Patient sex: F
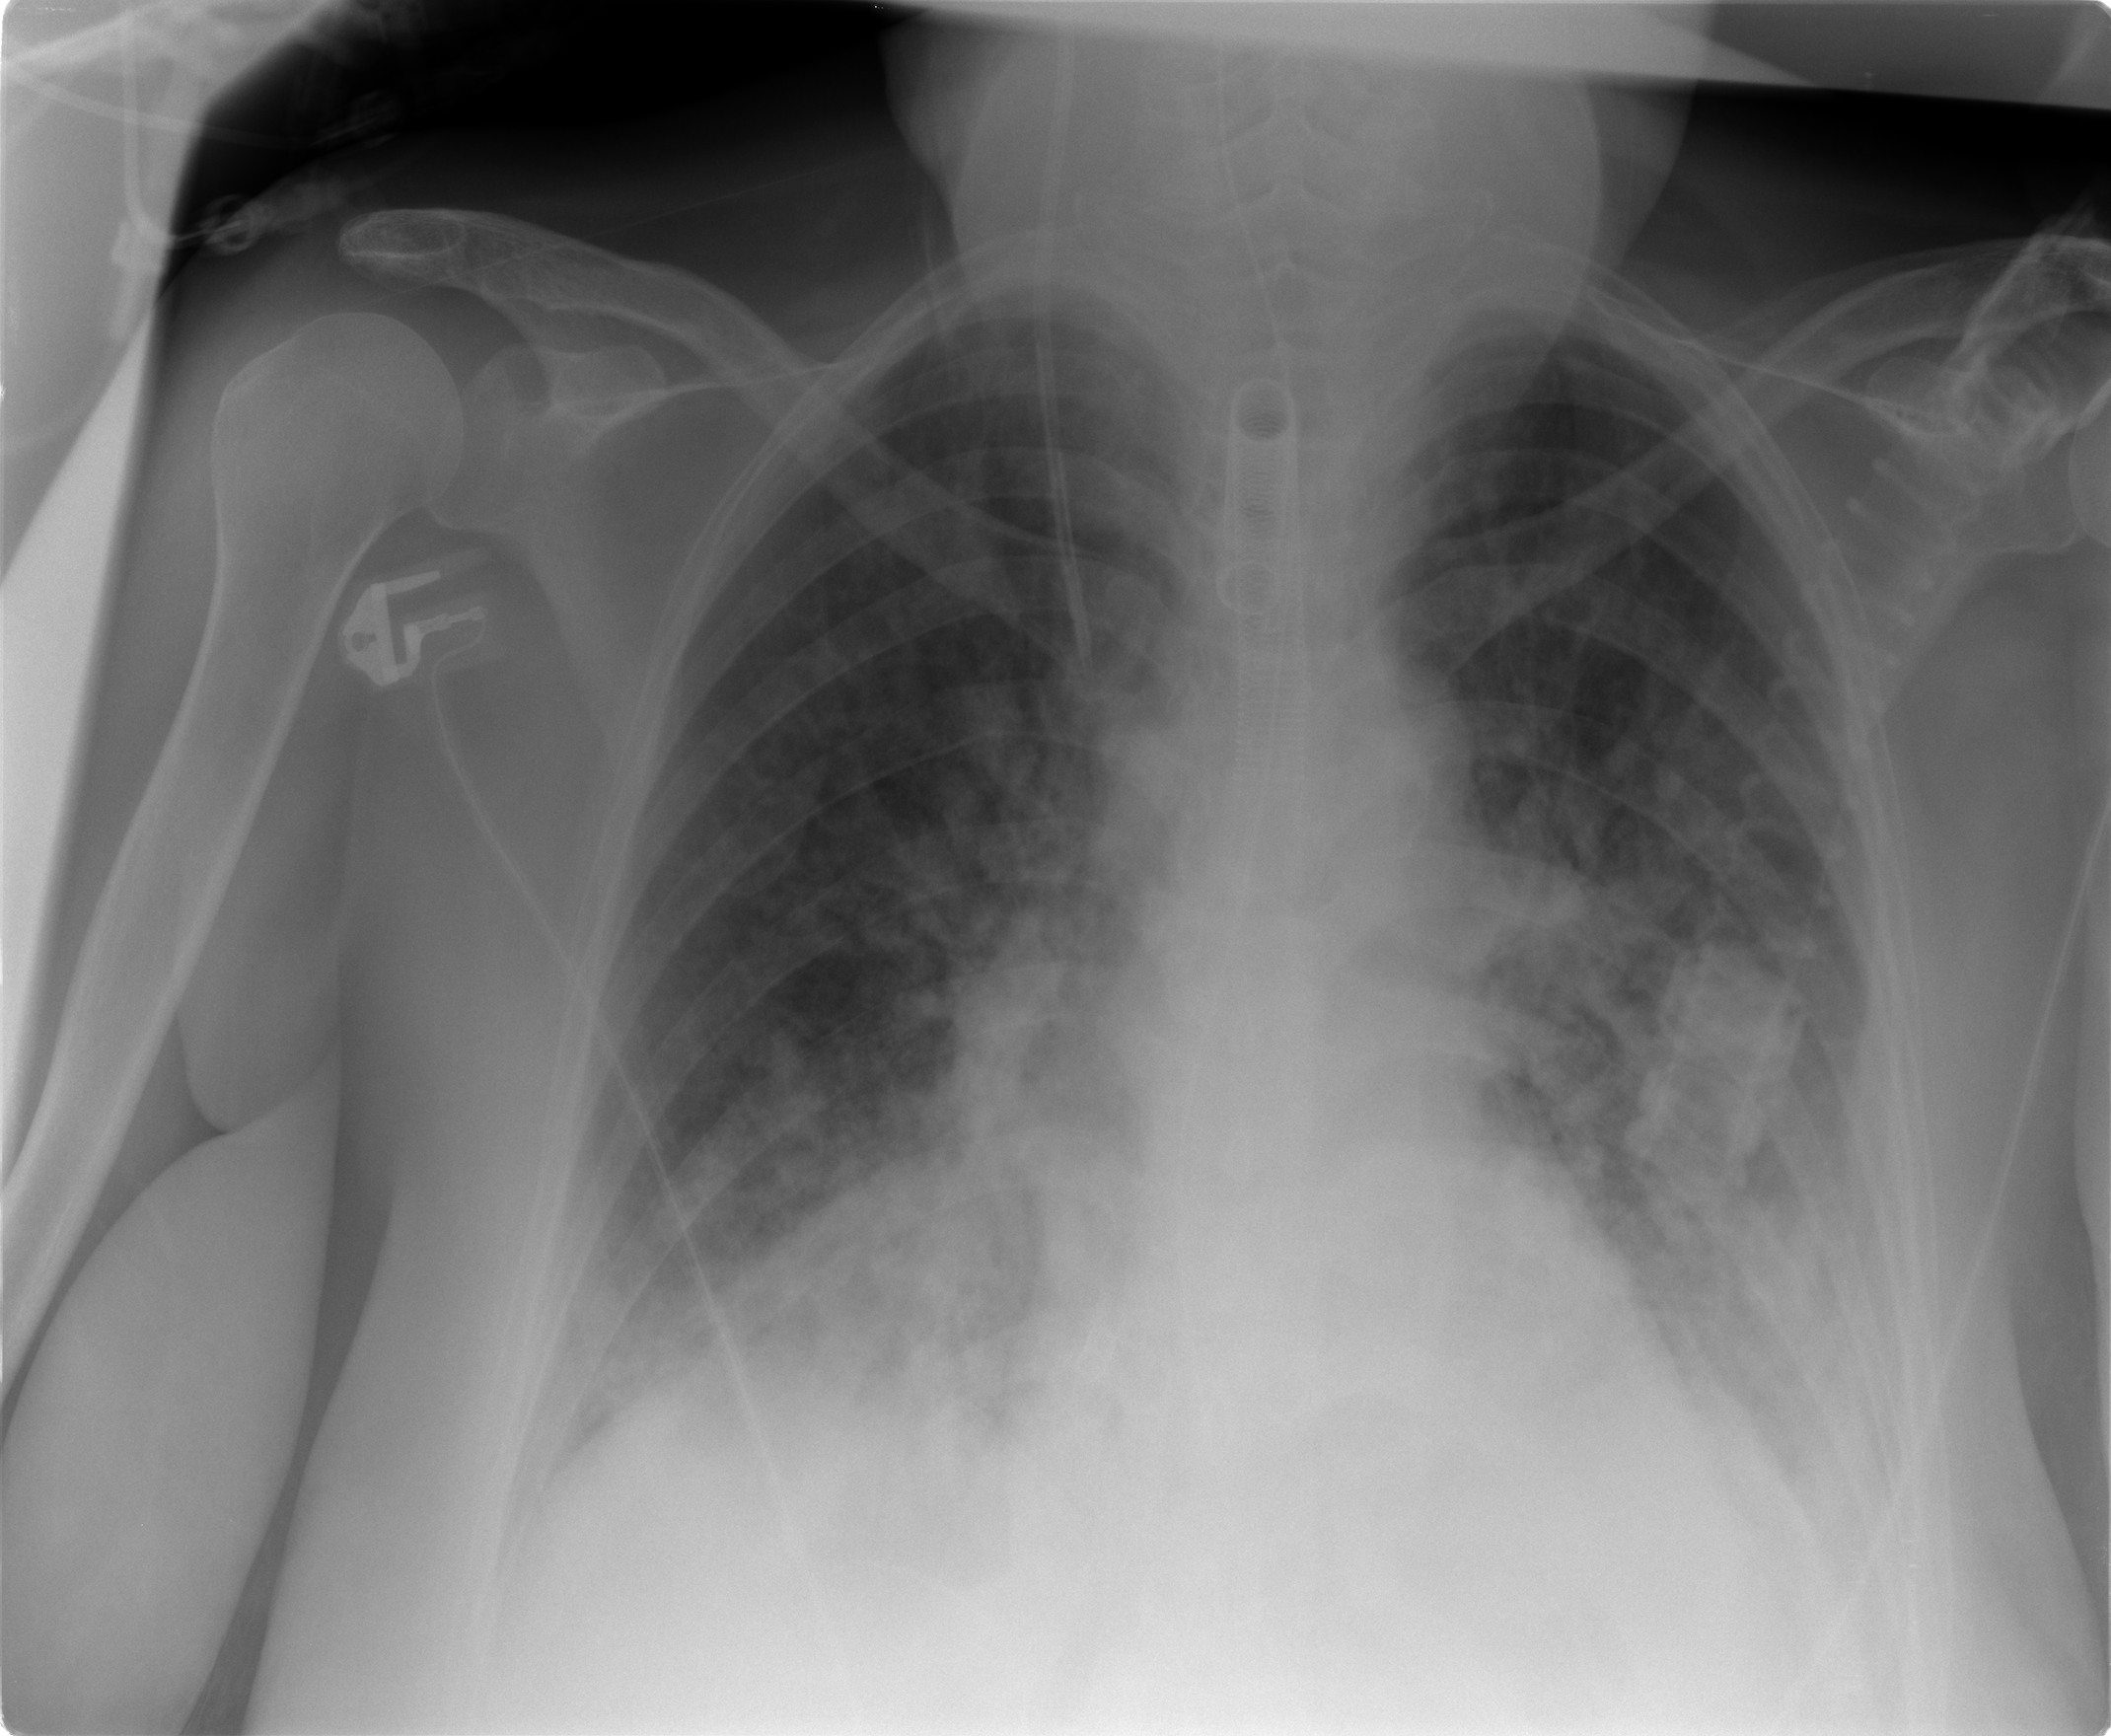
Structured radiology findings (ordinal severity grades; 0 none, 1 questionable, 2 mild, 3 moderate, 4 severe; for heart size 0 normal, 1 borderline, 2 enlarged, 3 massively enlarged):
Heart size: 0
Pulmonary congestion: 2
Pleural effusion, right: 1
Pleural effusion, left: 2
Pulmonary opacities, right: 3
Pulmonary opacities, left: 3
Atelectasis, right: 2
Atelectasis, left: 3